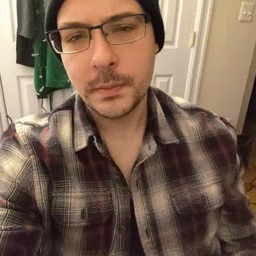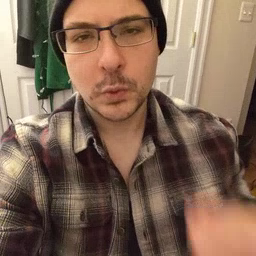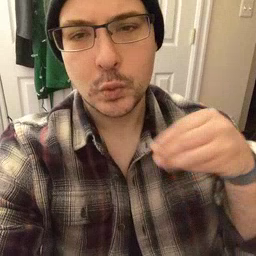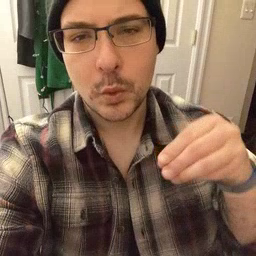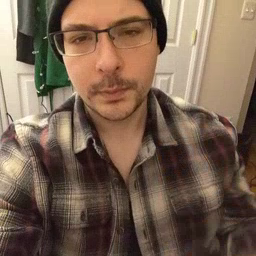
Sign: store